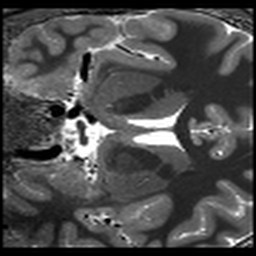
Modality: T1map
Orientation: coronal
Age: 22
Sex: male